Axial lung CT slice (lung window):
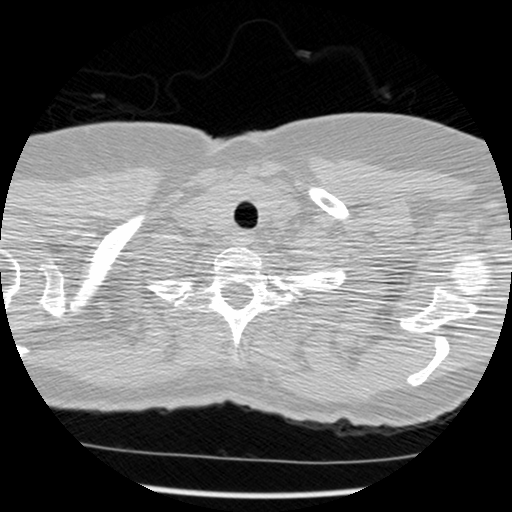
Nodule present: no